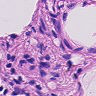
Metastatic tissue present: no